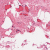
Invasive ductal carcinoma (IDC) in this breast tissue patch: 0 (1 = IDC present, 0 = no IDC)